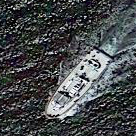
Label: civil